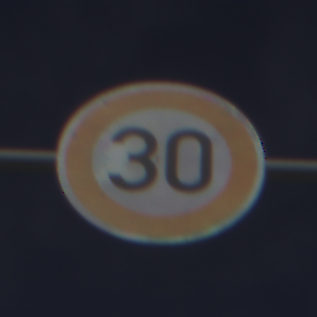
Verkehrszeichen: Geschwindigkeit30
Umgebung: Outdoor, RoadRail
Tageszeit: MorningAfternoon
Wetter: PartlyCloudy
Licht: Natural
Jahreszeit: NotSpecified
Kontrast: HighContrast